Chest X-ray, PA view. Patient: 2 years old, sex M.
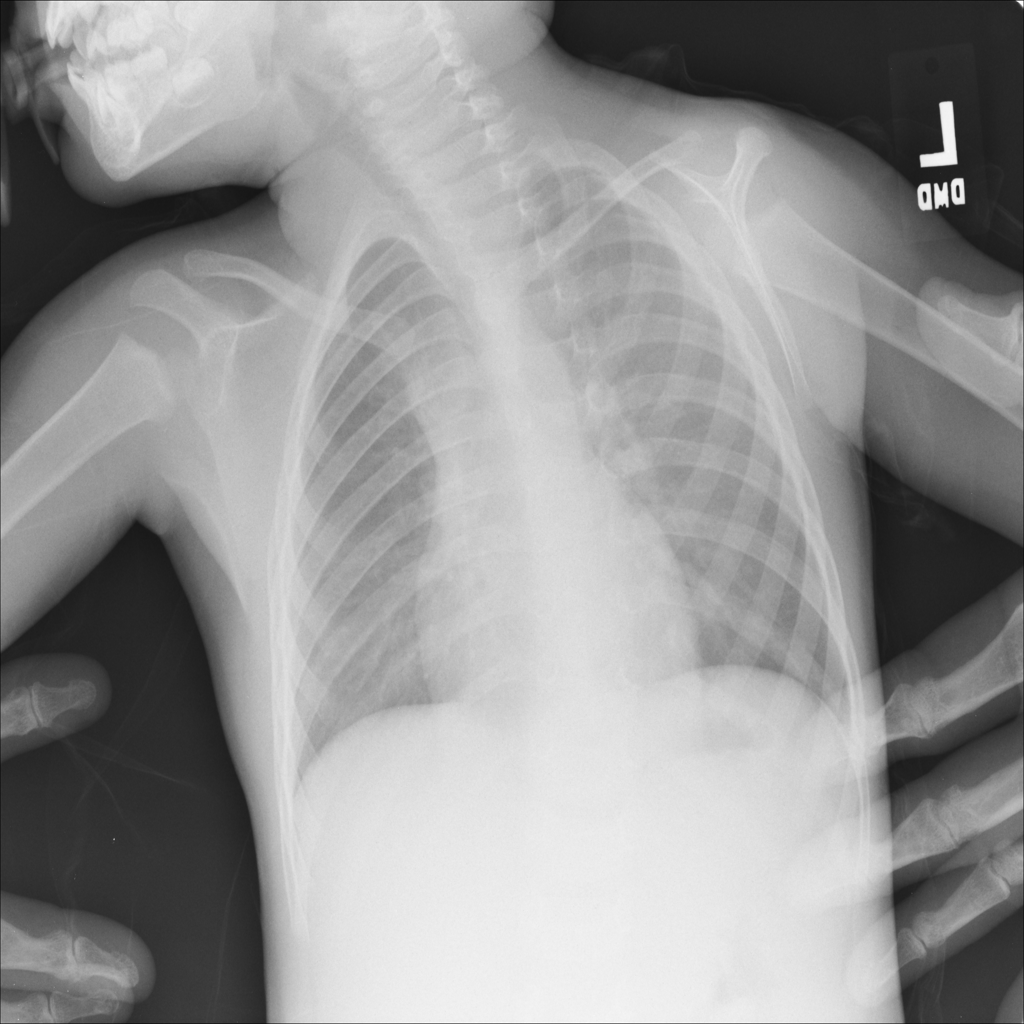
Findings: Infiltration